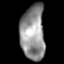
Tissue: lung
Cell type: Others
Senescence score: 0.2154
Nuclear area (px): 1311
Mean DAPI intensity: 145.033